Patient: sex M, age 51
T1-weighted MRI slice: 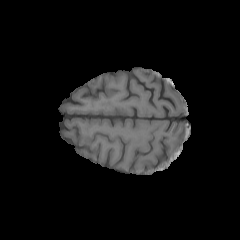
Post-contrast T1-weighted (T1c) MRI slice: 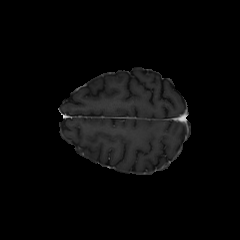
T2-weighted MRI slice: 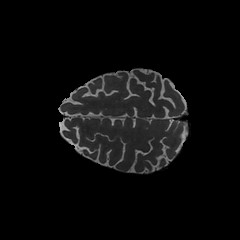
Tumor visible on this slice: no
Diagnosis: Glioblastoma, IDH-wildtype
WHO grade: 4